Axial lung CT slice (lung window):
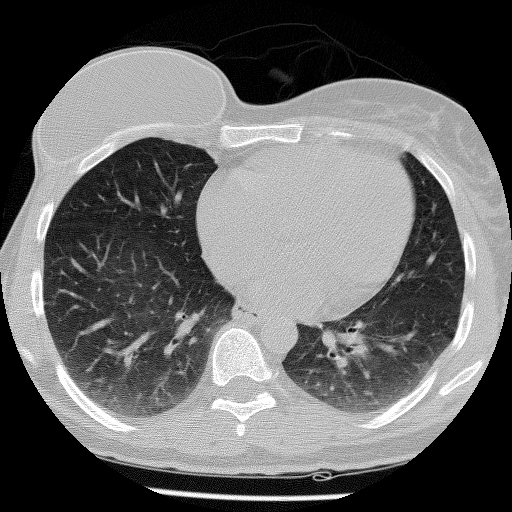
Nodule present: no